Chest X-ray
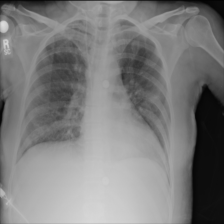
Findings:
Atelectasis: negative
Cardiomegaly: negative
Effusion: negative
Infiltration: positive
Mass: negative
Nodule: negative
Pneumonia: negative
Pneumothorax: negative
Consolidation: negative
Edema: negative
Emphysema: negative
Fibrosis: negative
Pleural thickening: negative
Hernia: negative